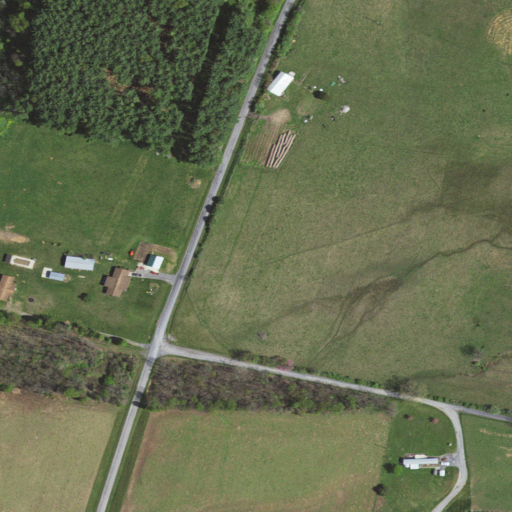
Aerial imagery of valley in Virginia named Fridley Cove containing pasture, open development, deciduous forest, evergreen forest, low intensity development, grassland, mixed forest, and medium intensity development